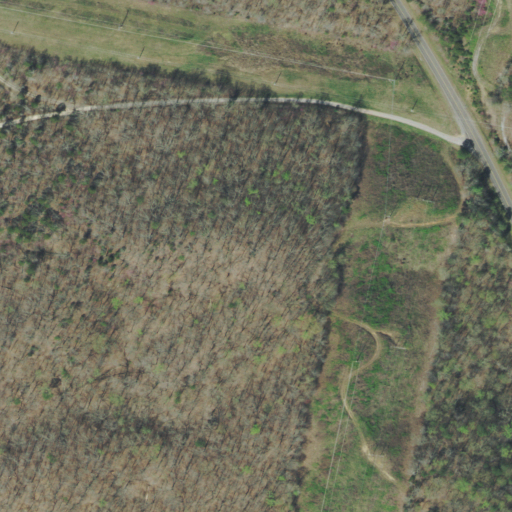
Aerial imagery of ridge(s) in Tennessee named Haw Ridge containing deciduous forest, pasture, low intensity development, open development, and medium intensity development